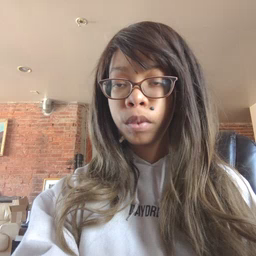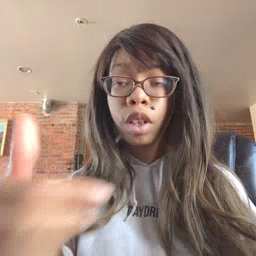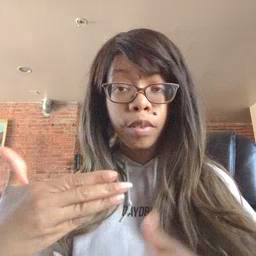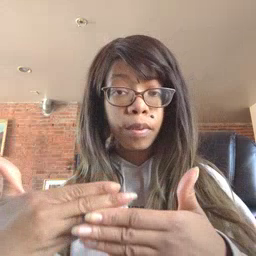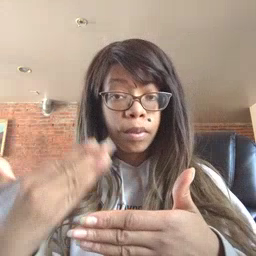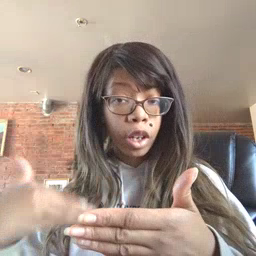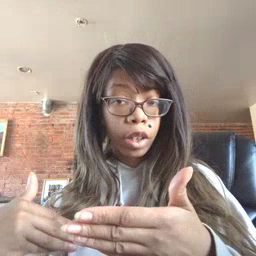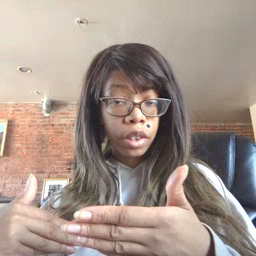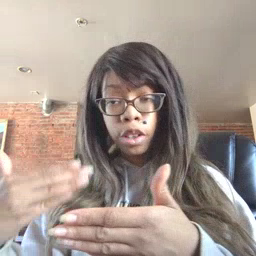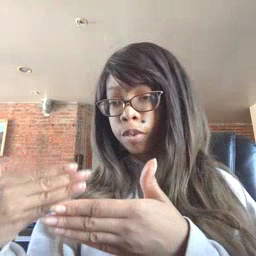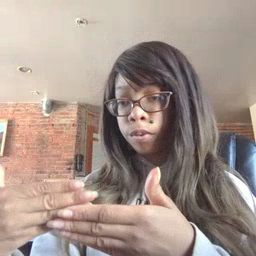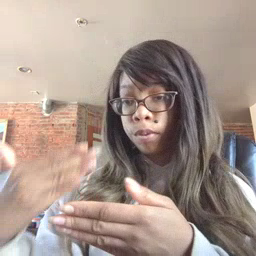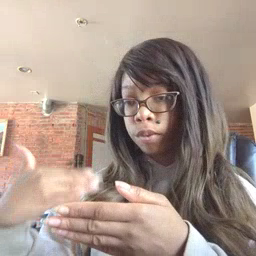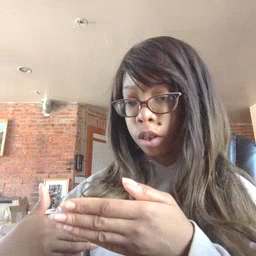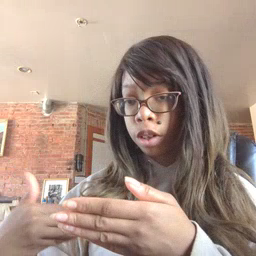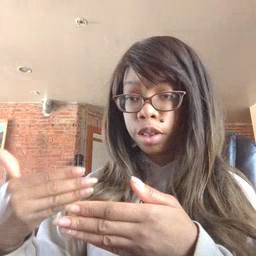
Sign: before